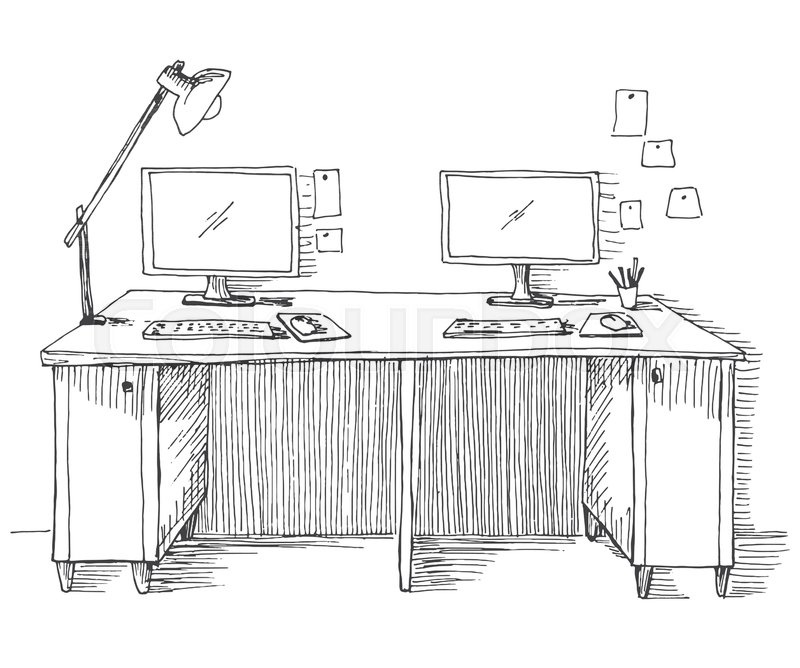
Label: desk